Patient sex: M
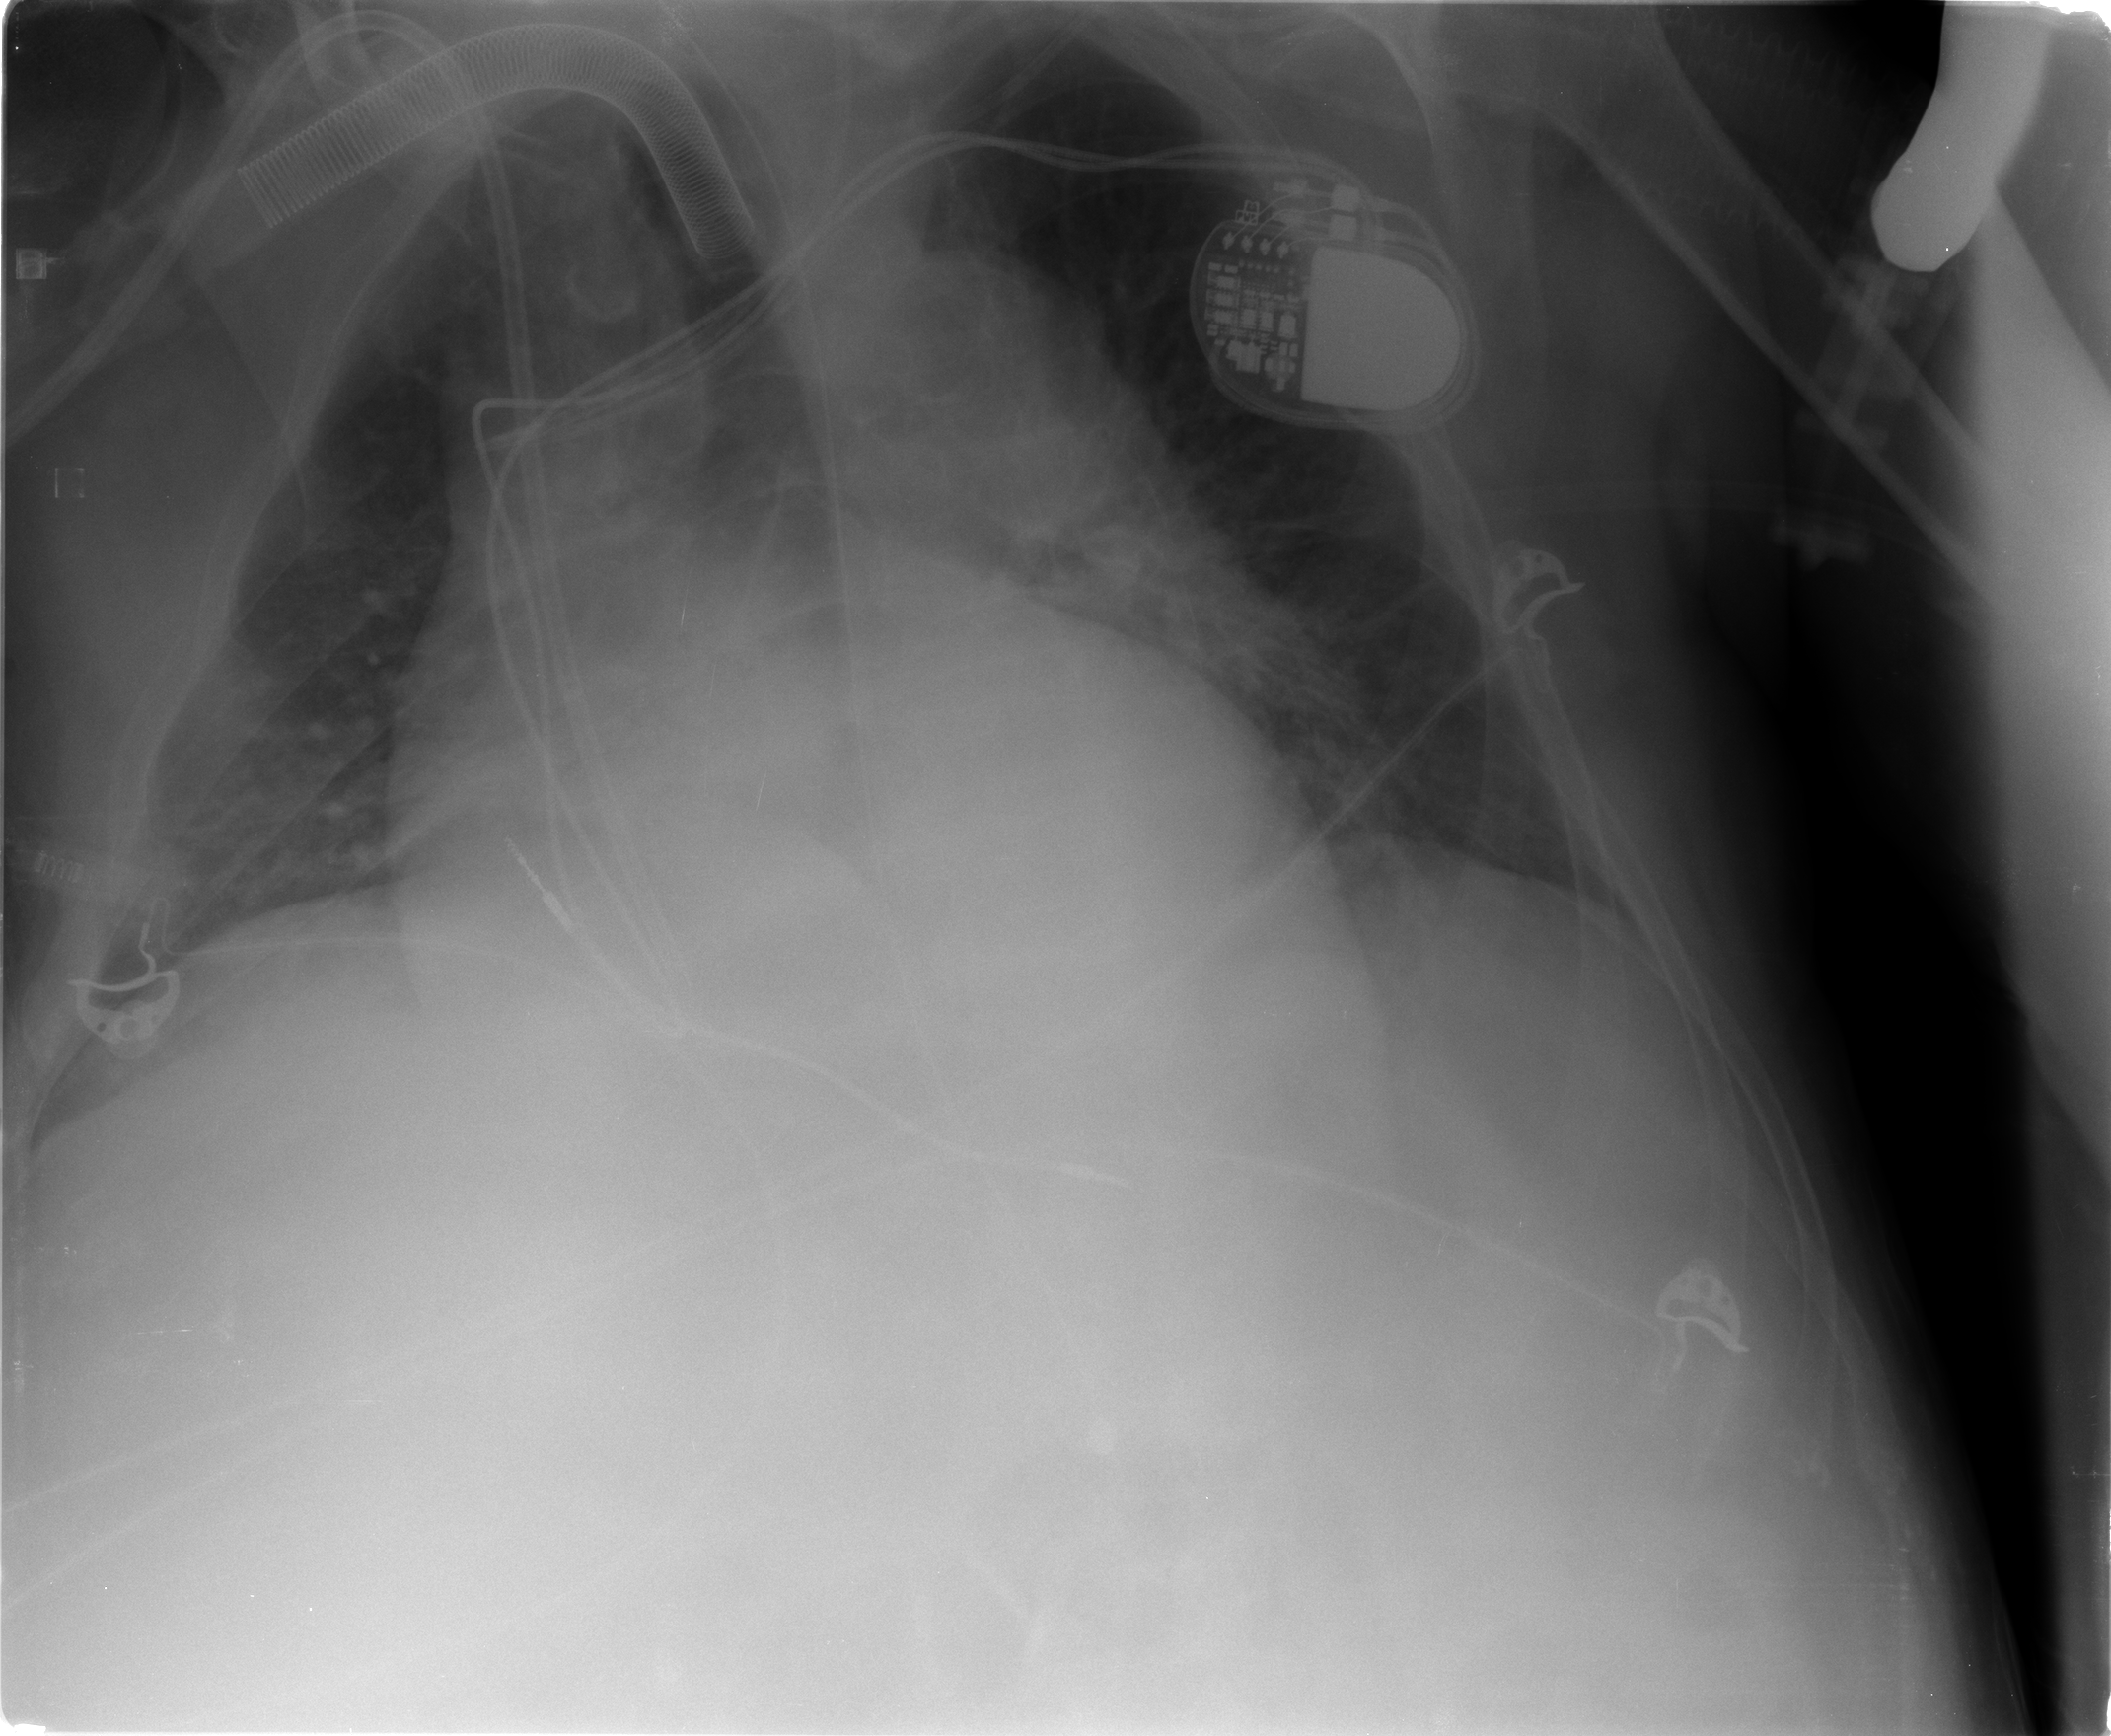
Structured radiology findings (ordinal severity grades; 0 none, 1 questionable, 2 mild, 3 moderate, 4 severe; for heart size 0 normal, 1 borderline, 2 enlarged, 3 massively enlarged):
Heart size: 2
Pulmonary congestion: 2
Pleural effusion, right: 0
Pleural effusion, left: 0
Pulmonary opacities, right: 2
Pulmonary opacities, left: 0
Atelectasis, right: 2
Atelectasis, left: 2